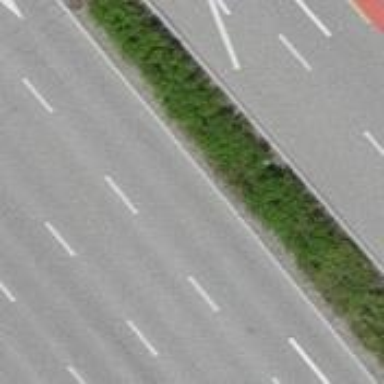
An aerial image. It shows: Road with traffic signals.